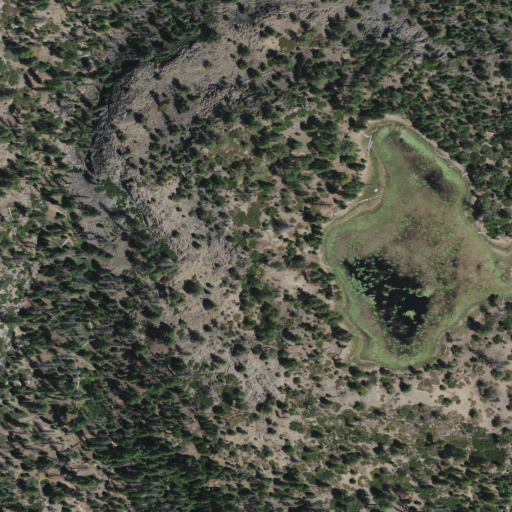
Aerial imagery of plain(s) in California named Crater Lake Meadow containing grassland, evergreen forest, shrub, and woody wetlands